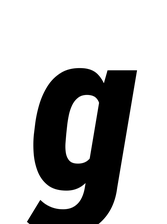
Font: Roboto-Italic_Condensed_ExtraBold_Italic